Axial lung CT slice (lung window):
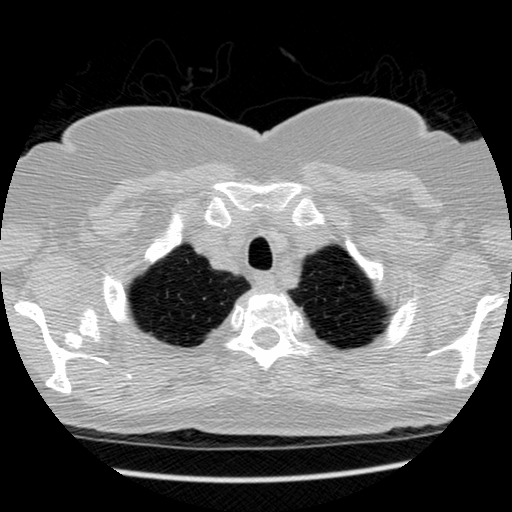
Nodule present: no